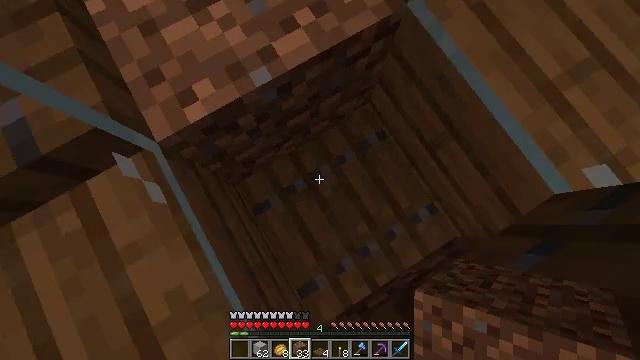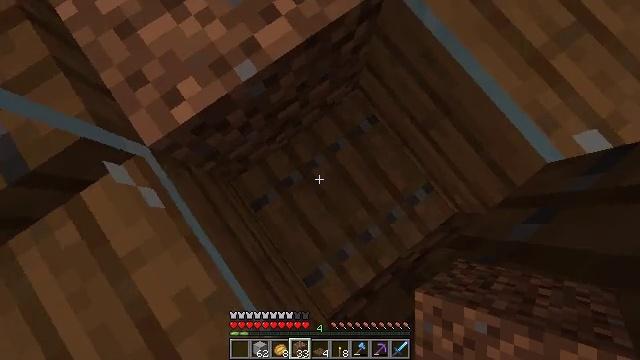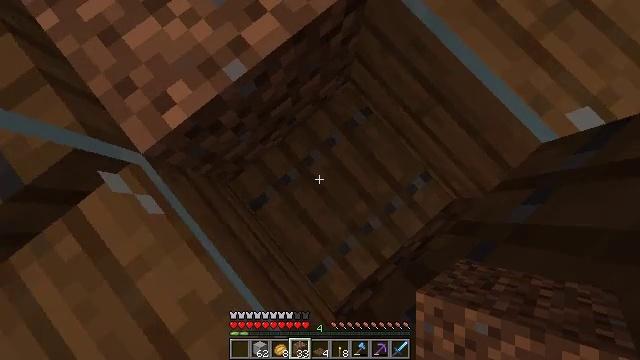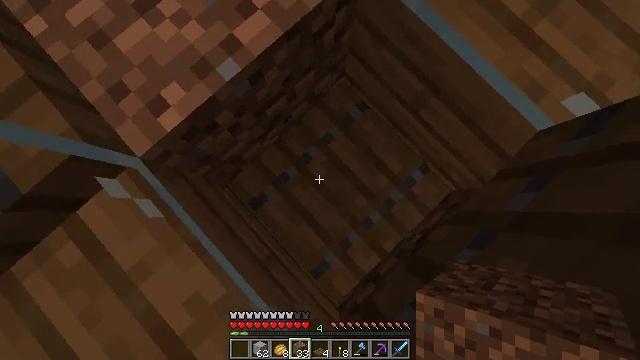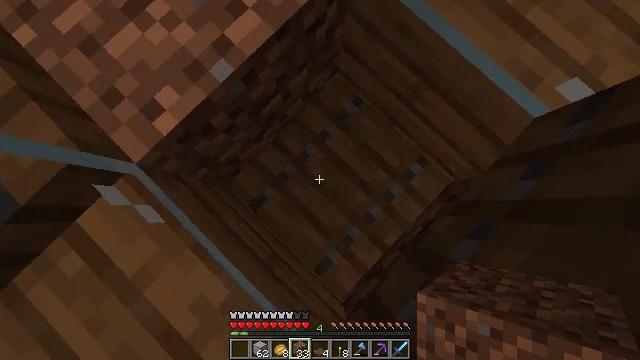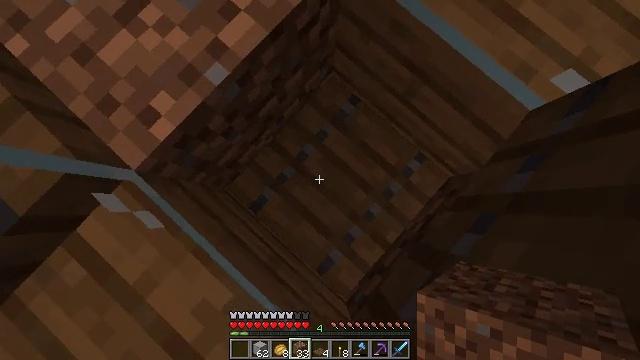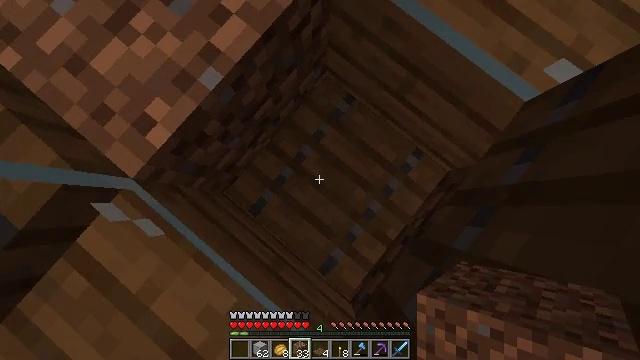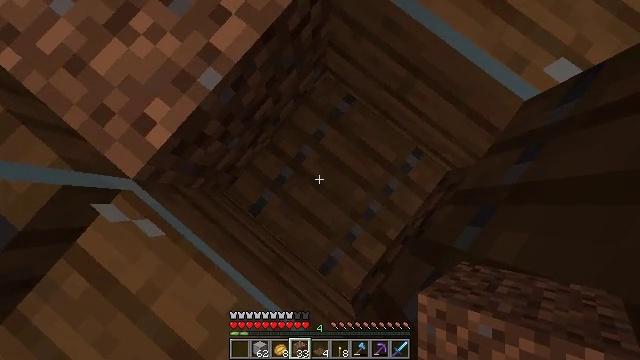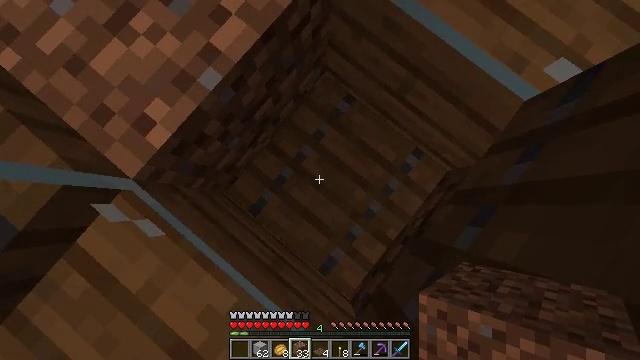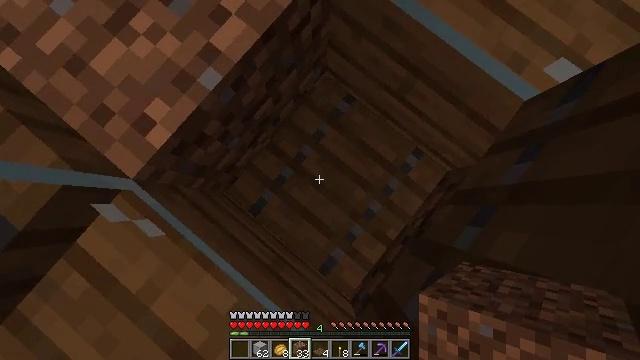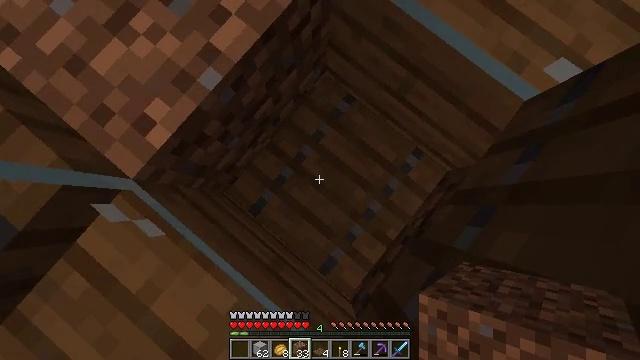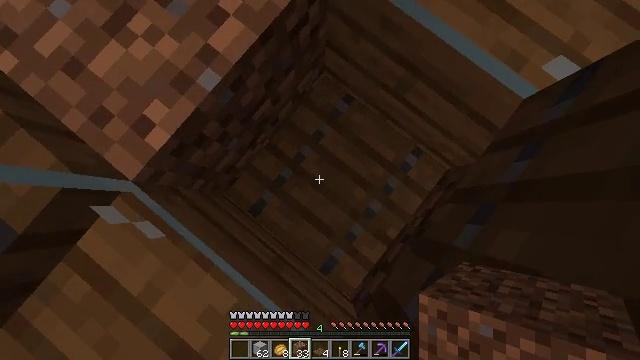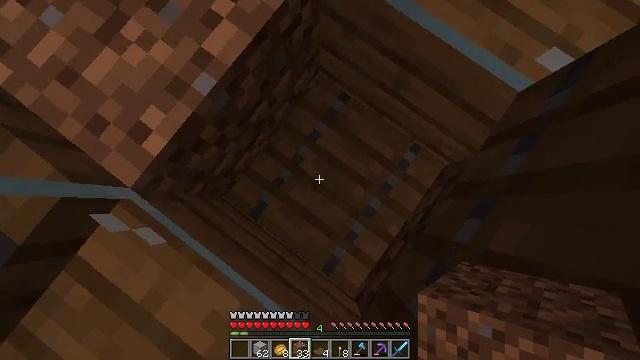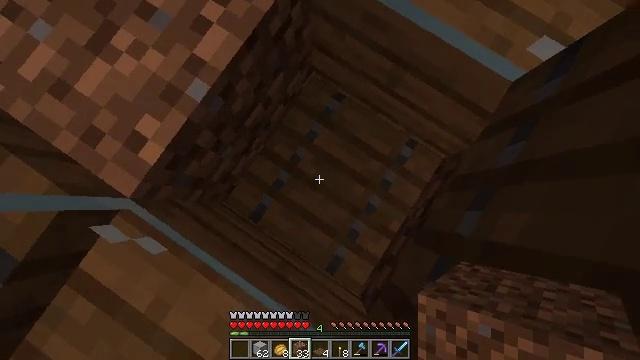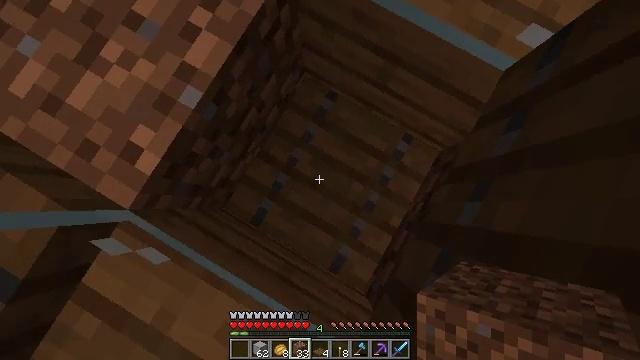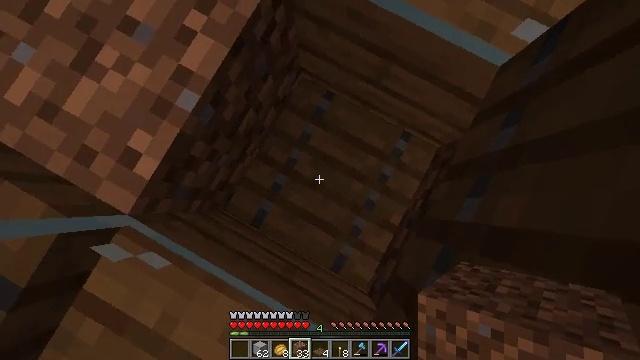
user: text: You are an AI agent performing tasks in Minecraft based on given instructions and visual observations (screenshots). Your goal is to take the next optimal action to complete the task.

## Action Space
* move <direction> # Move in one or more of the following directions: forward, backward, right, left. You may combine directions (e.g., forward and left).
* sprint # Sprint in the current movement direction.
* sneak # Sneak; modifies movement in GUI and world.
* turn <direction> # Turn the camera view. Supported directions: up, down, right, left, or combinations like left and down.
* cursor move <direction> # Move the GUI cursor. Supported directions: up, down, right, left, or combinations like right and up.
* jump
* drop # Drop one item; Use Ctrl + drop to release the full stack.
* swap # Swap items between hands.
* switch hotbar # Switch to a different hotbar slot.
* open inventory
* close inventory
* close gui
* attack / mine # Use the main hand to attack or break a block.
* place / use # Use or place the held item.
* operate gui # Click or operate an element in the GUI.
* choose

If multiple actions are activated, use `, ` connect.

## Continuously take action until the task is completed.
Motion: motion action
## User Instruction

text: Retrieve the spruce trapdoor by mining.
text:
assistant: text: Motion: turn right and down
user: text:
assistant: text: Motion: turn right and down
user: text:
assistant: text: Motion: turn right
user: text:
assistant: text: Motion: turn right
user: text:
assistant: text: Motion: turn right
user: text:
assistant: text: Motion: turn right
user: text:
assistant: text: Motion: no_op
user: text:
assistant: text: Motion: no_op
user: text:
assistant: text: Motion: no_op
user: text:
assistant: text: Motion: no_op
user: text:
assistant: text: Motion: no_op
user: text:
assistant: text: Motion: turn right
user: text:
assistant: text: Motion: turn right
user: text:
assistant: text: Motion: turn right
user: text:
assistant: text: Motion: turn right
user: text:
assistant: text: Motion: no_op
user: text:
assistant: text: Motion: turn right
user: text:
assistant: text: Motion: turn right and up
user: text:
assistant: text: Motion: turn right and up
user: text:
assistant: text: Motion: turn right and up
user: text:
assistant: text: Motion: turn right and up
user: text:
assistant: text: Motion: turn right and up
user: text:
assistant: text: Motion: turn right
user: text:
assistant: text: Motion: turn right
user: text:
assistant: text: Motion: turn right
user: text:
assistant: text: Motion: turn right and up
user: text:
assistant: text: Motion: turn right and up
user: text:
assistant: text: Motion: turn right and up
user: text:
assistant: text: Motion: turn right and up
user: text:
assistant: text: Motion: turn right and up